Interaction volume radius: 5 \u00c5
Interaction volume height: 25 \u00c5
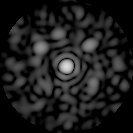
Disorder parameter: 0.7266